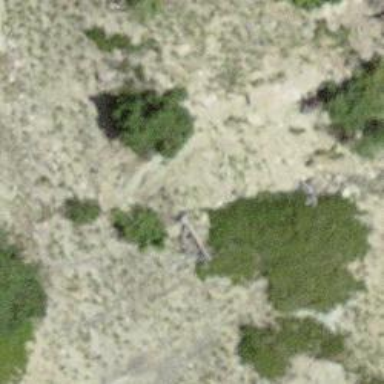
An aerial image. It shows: Abandoned railway.